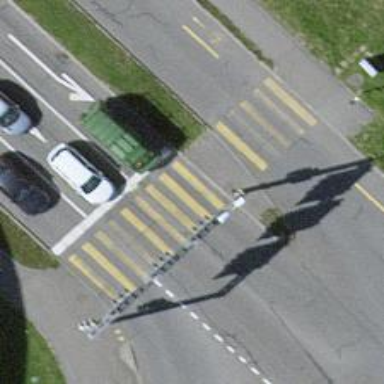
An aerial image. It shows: Road with traffic signals.